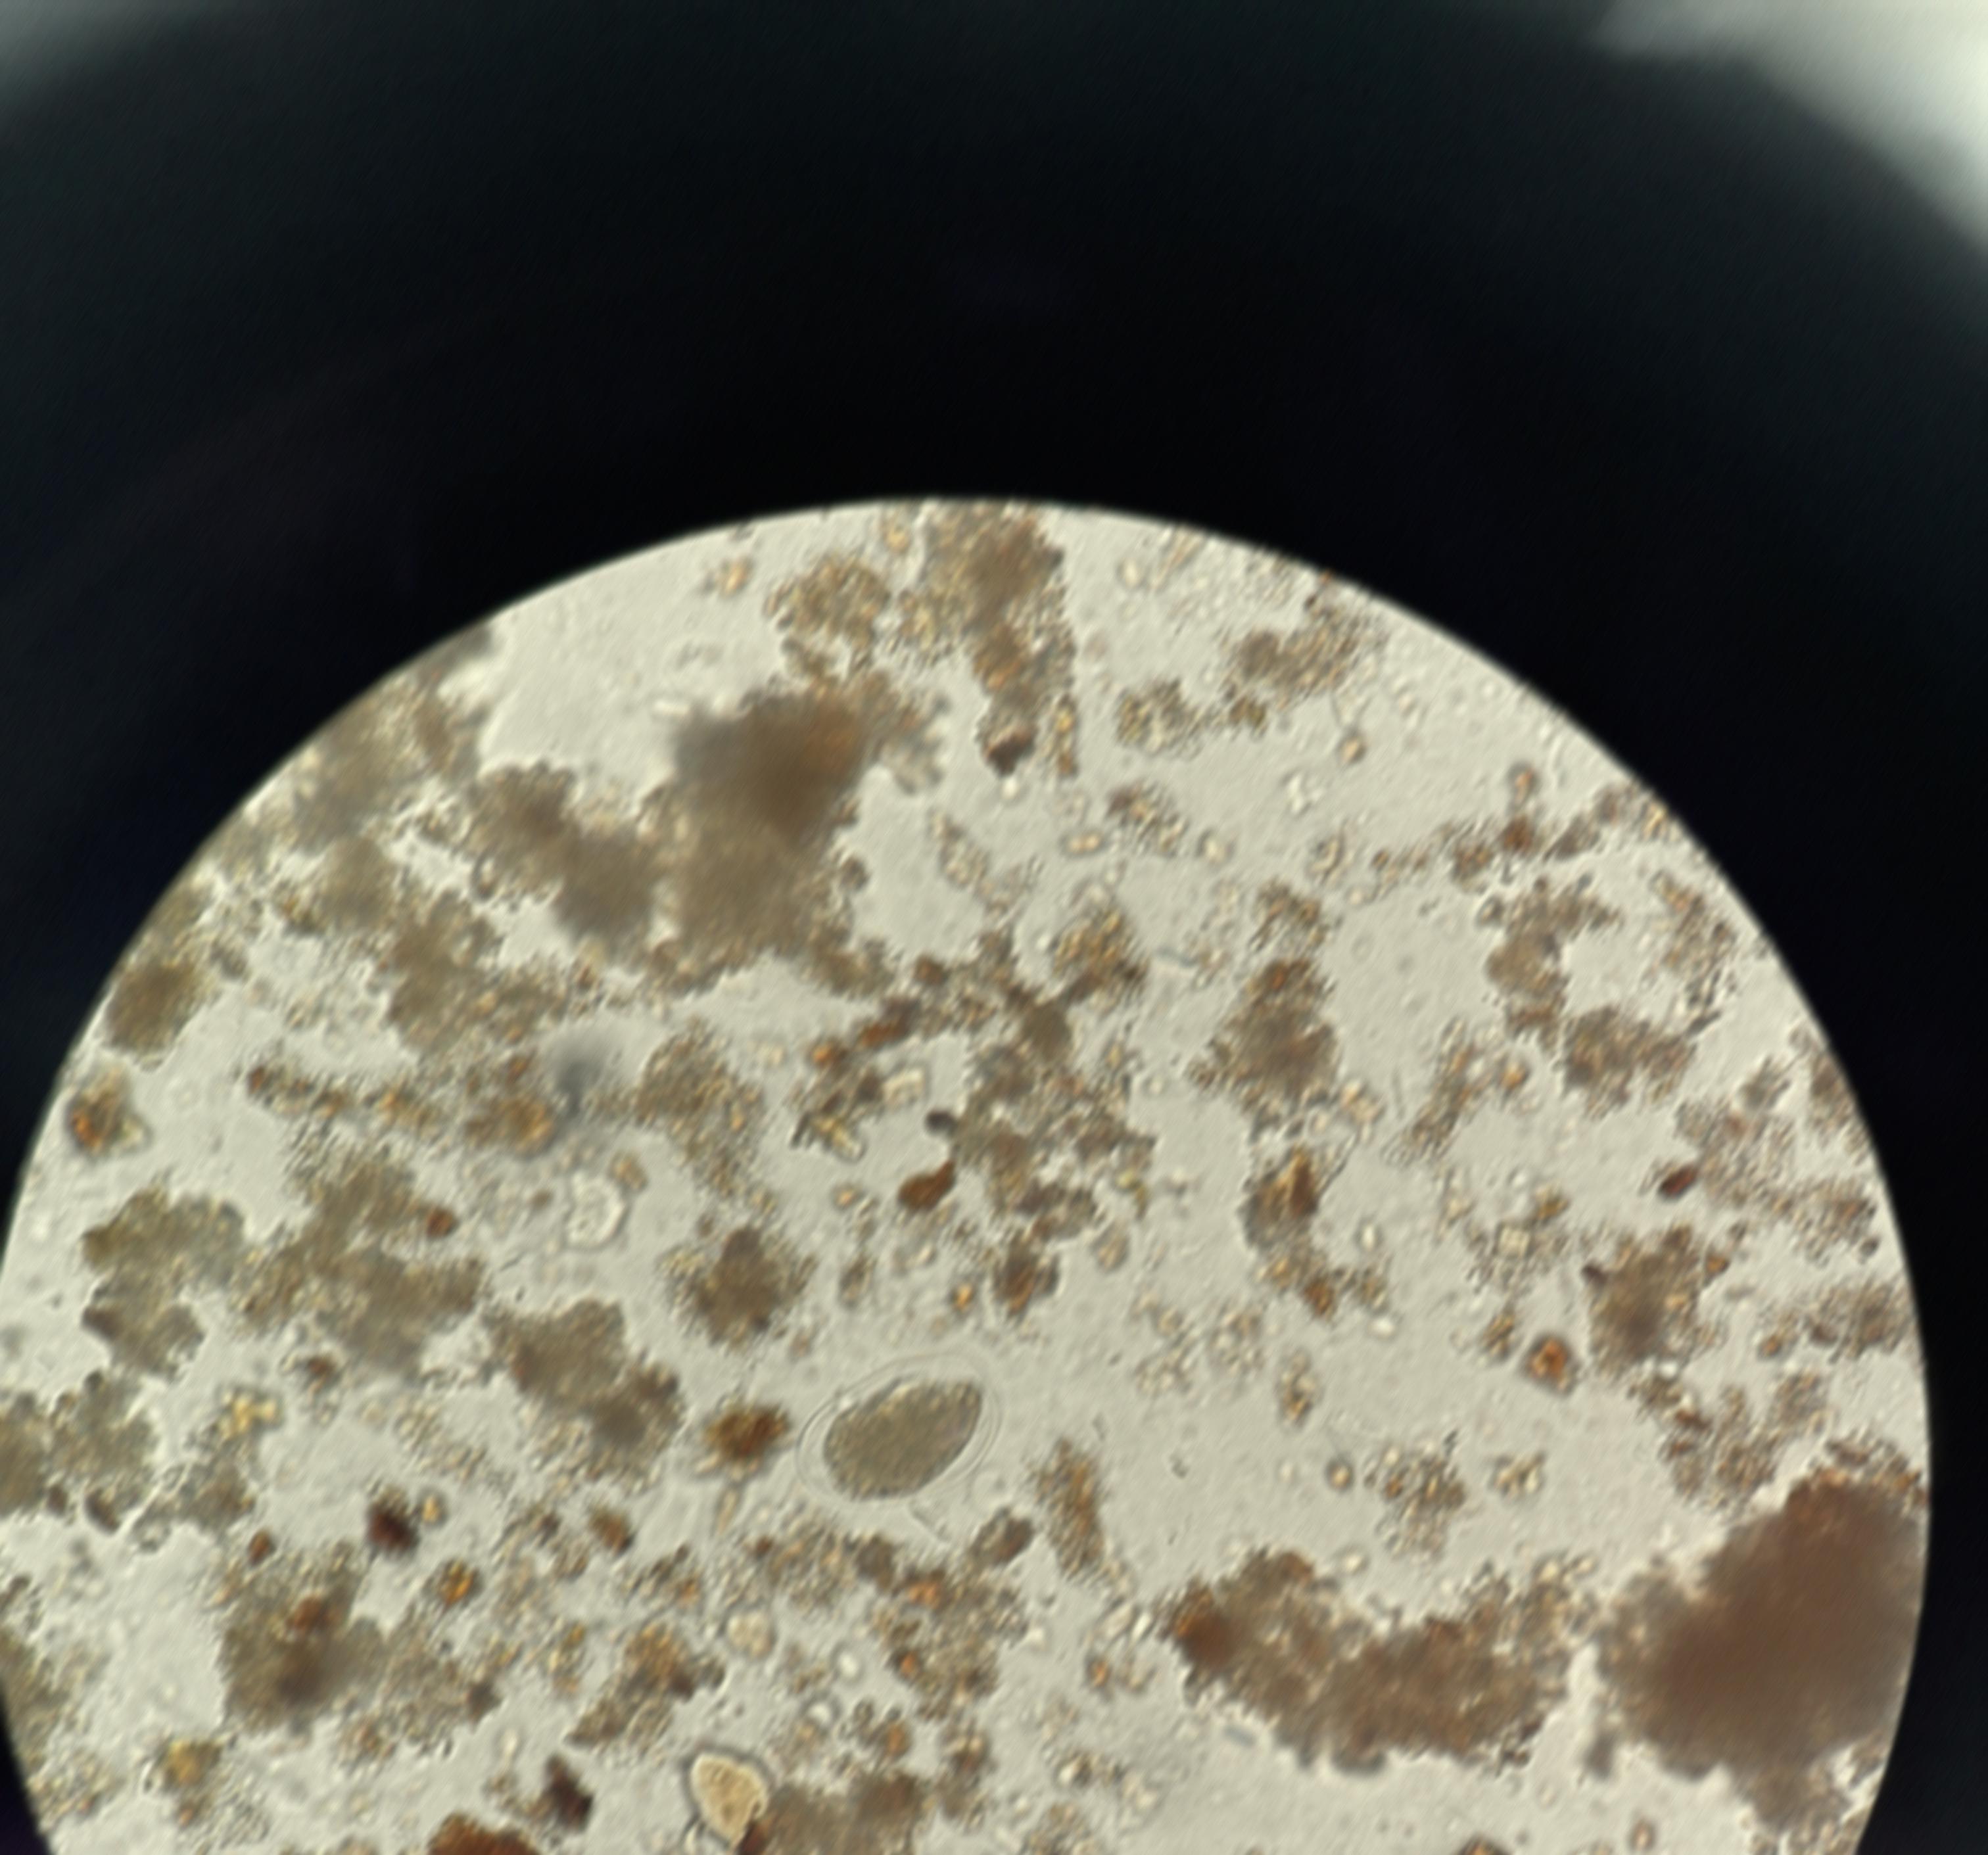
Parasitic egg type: Hookworm egg